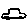
Label: car